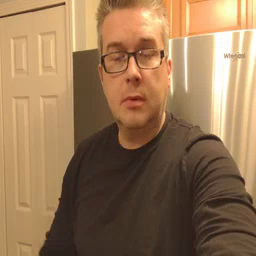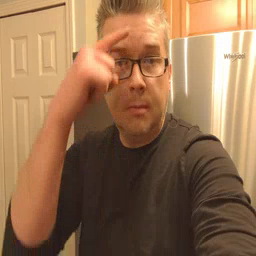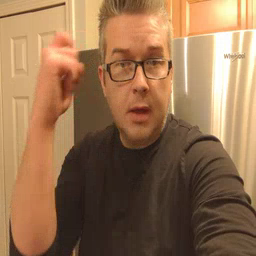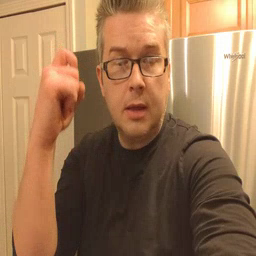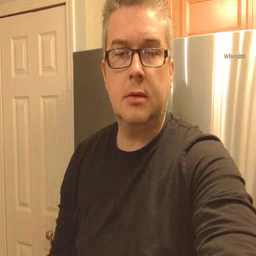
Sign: because